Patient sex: M
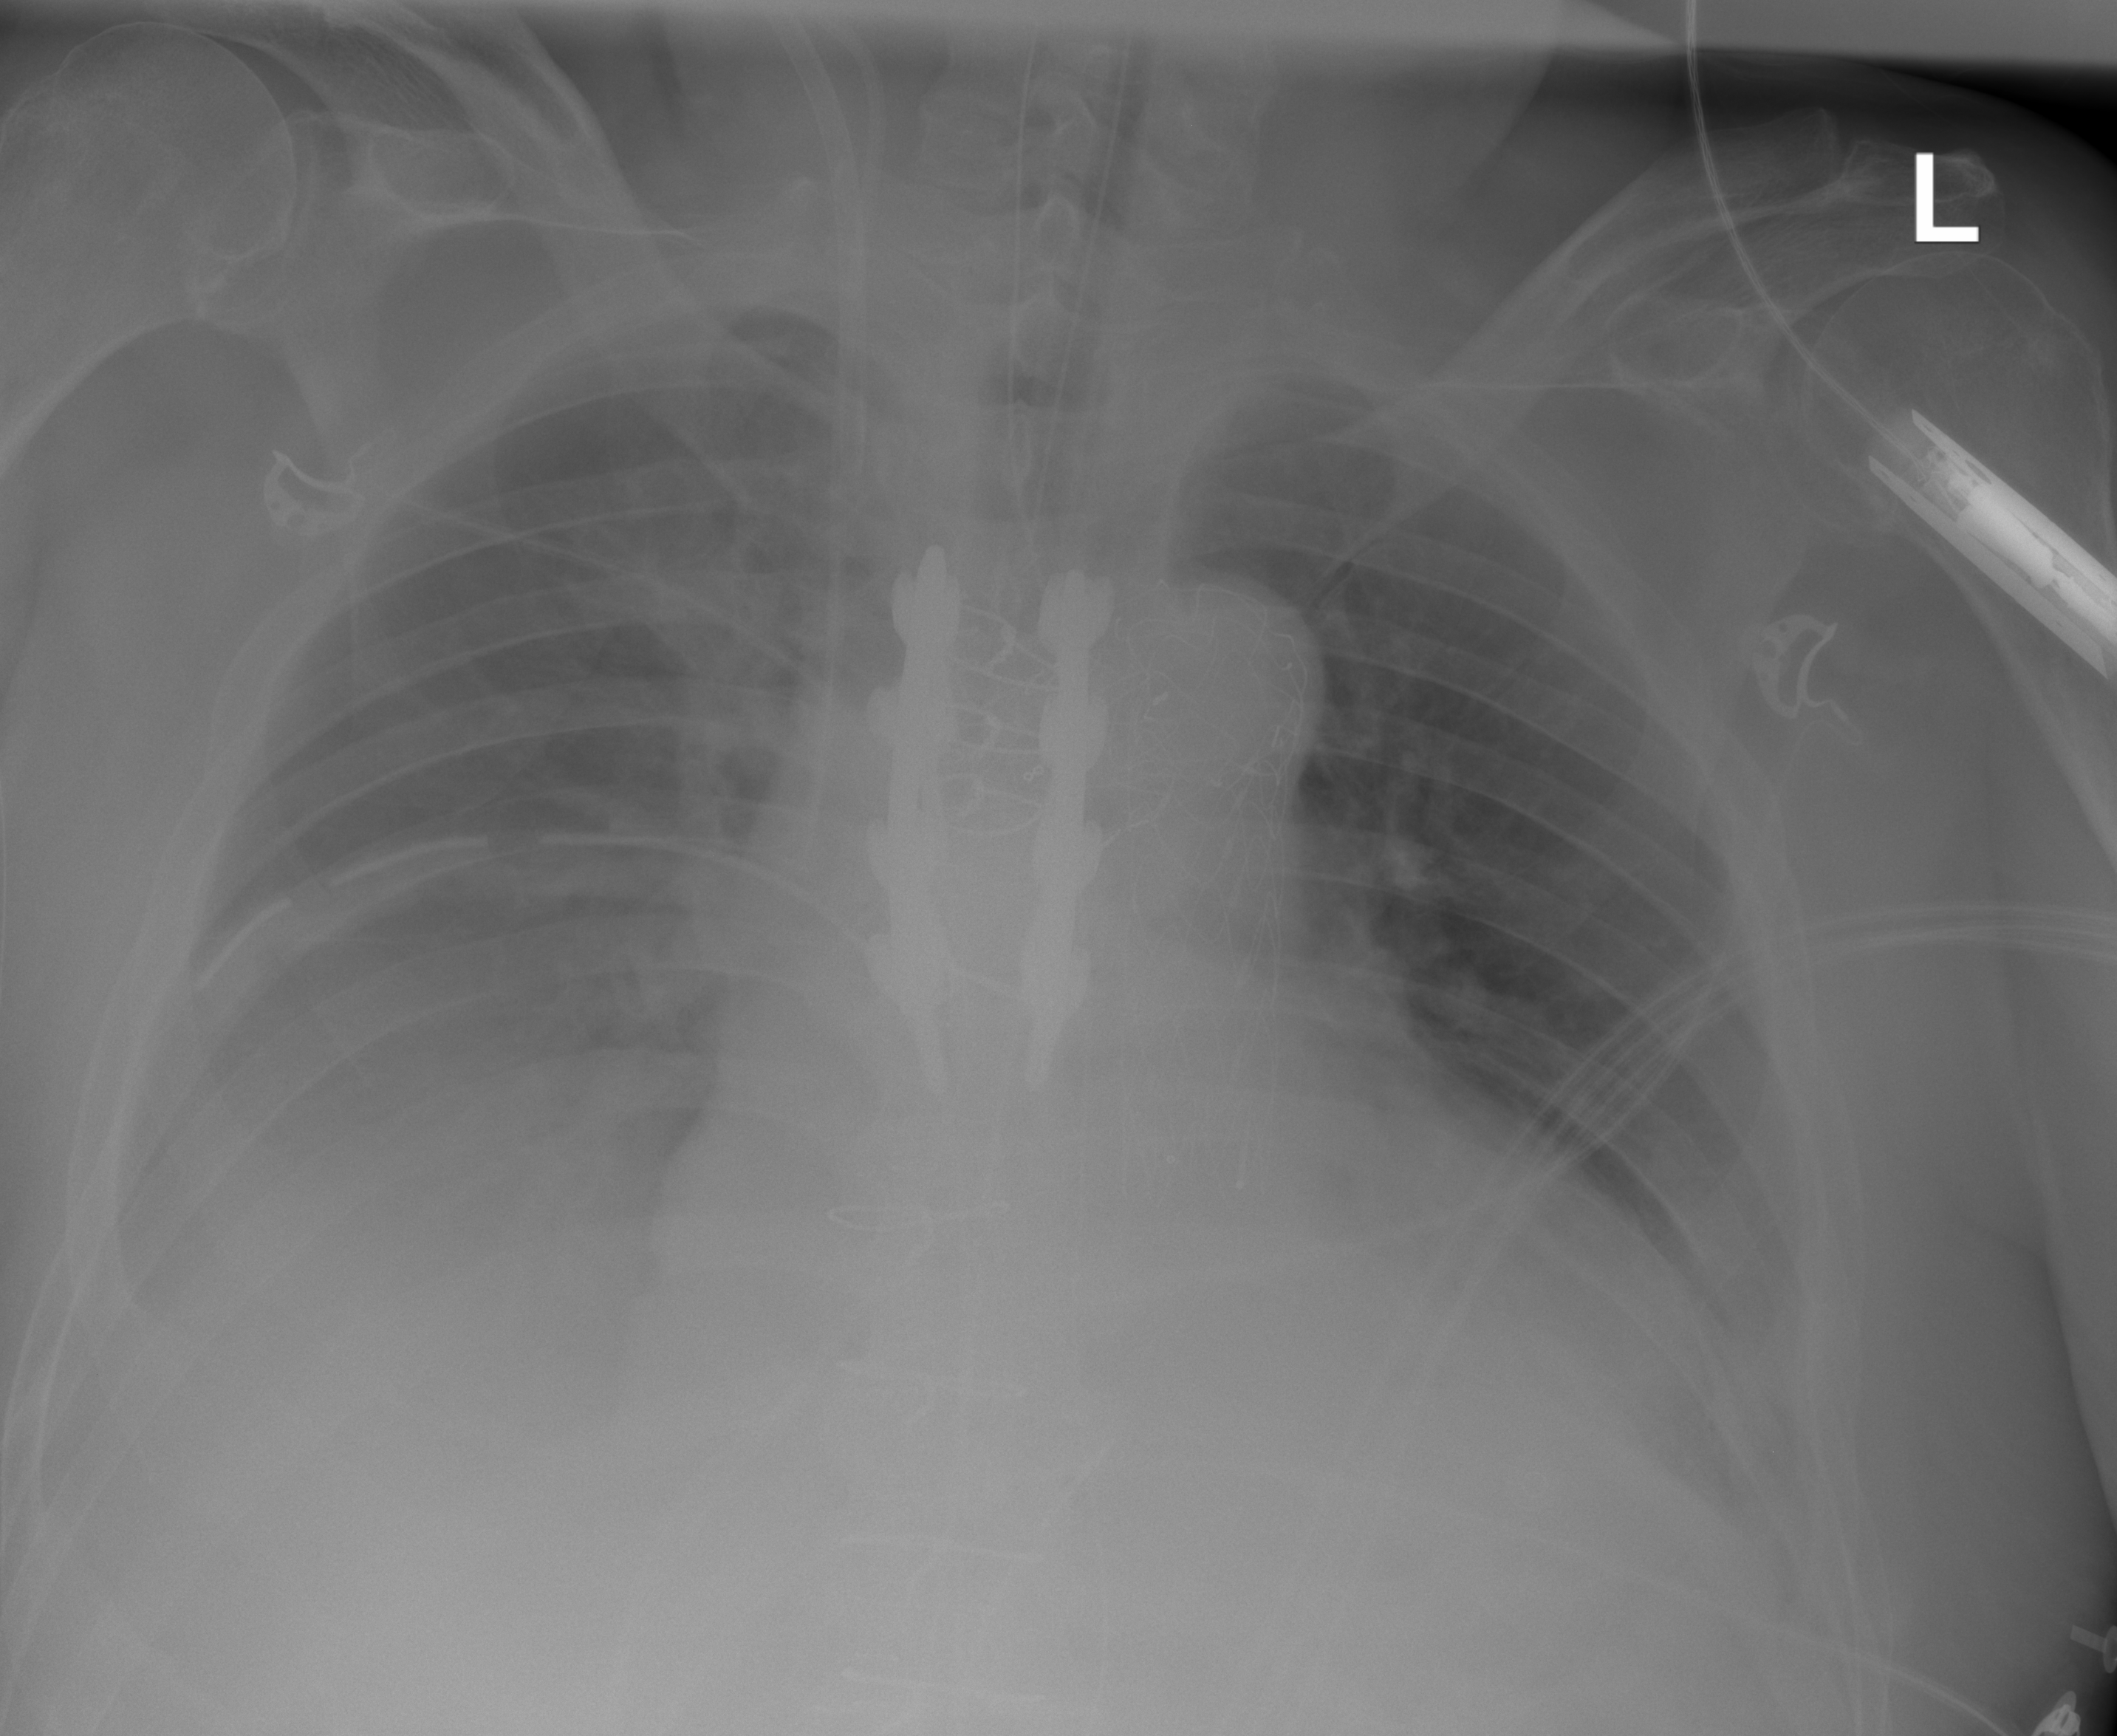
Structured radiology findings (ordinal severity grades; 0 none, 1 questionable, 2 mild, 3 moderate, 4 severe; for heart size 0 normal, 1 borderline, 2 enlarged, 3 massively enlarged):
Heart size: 0
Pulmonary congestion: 0
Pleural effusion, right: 2
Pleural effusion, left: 2
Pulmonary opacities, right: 0
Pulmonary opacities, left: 0
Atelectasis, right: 0
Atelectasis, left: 0